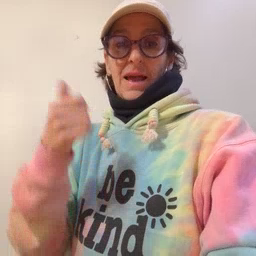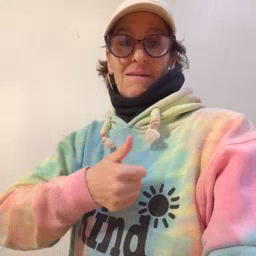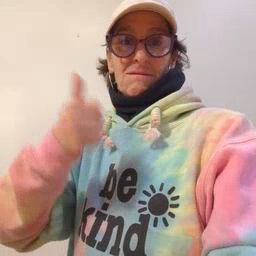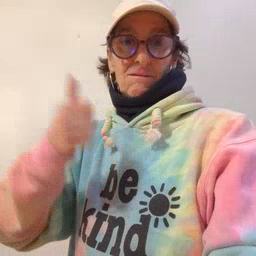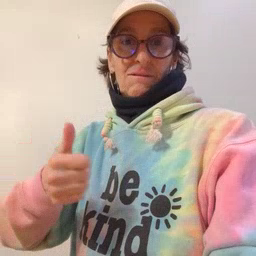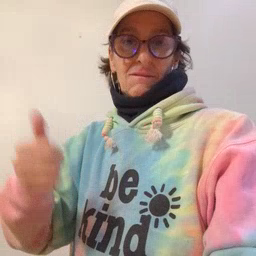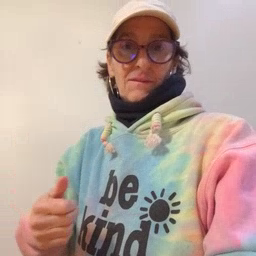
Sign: every